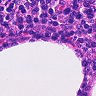
Metastatic tissue present: no